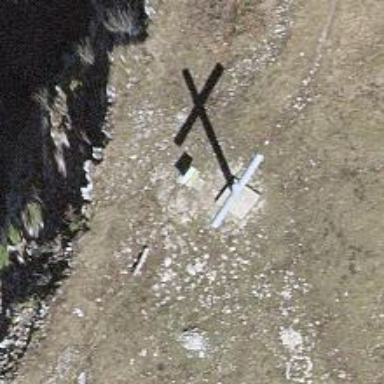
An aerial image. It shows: Historic wayside cross serving as survey point.